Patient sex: F
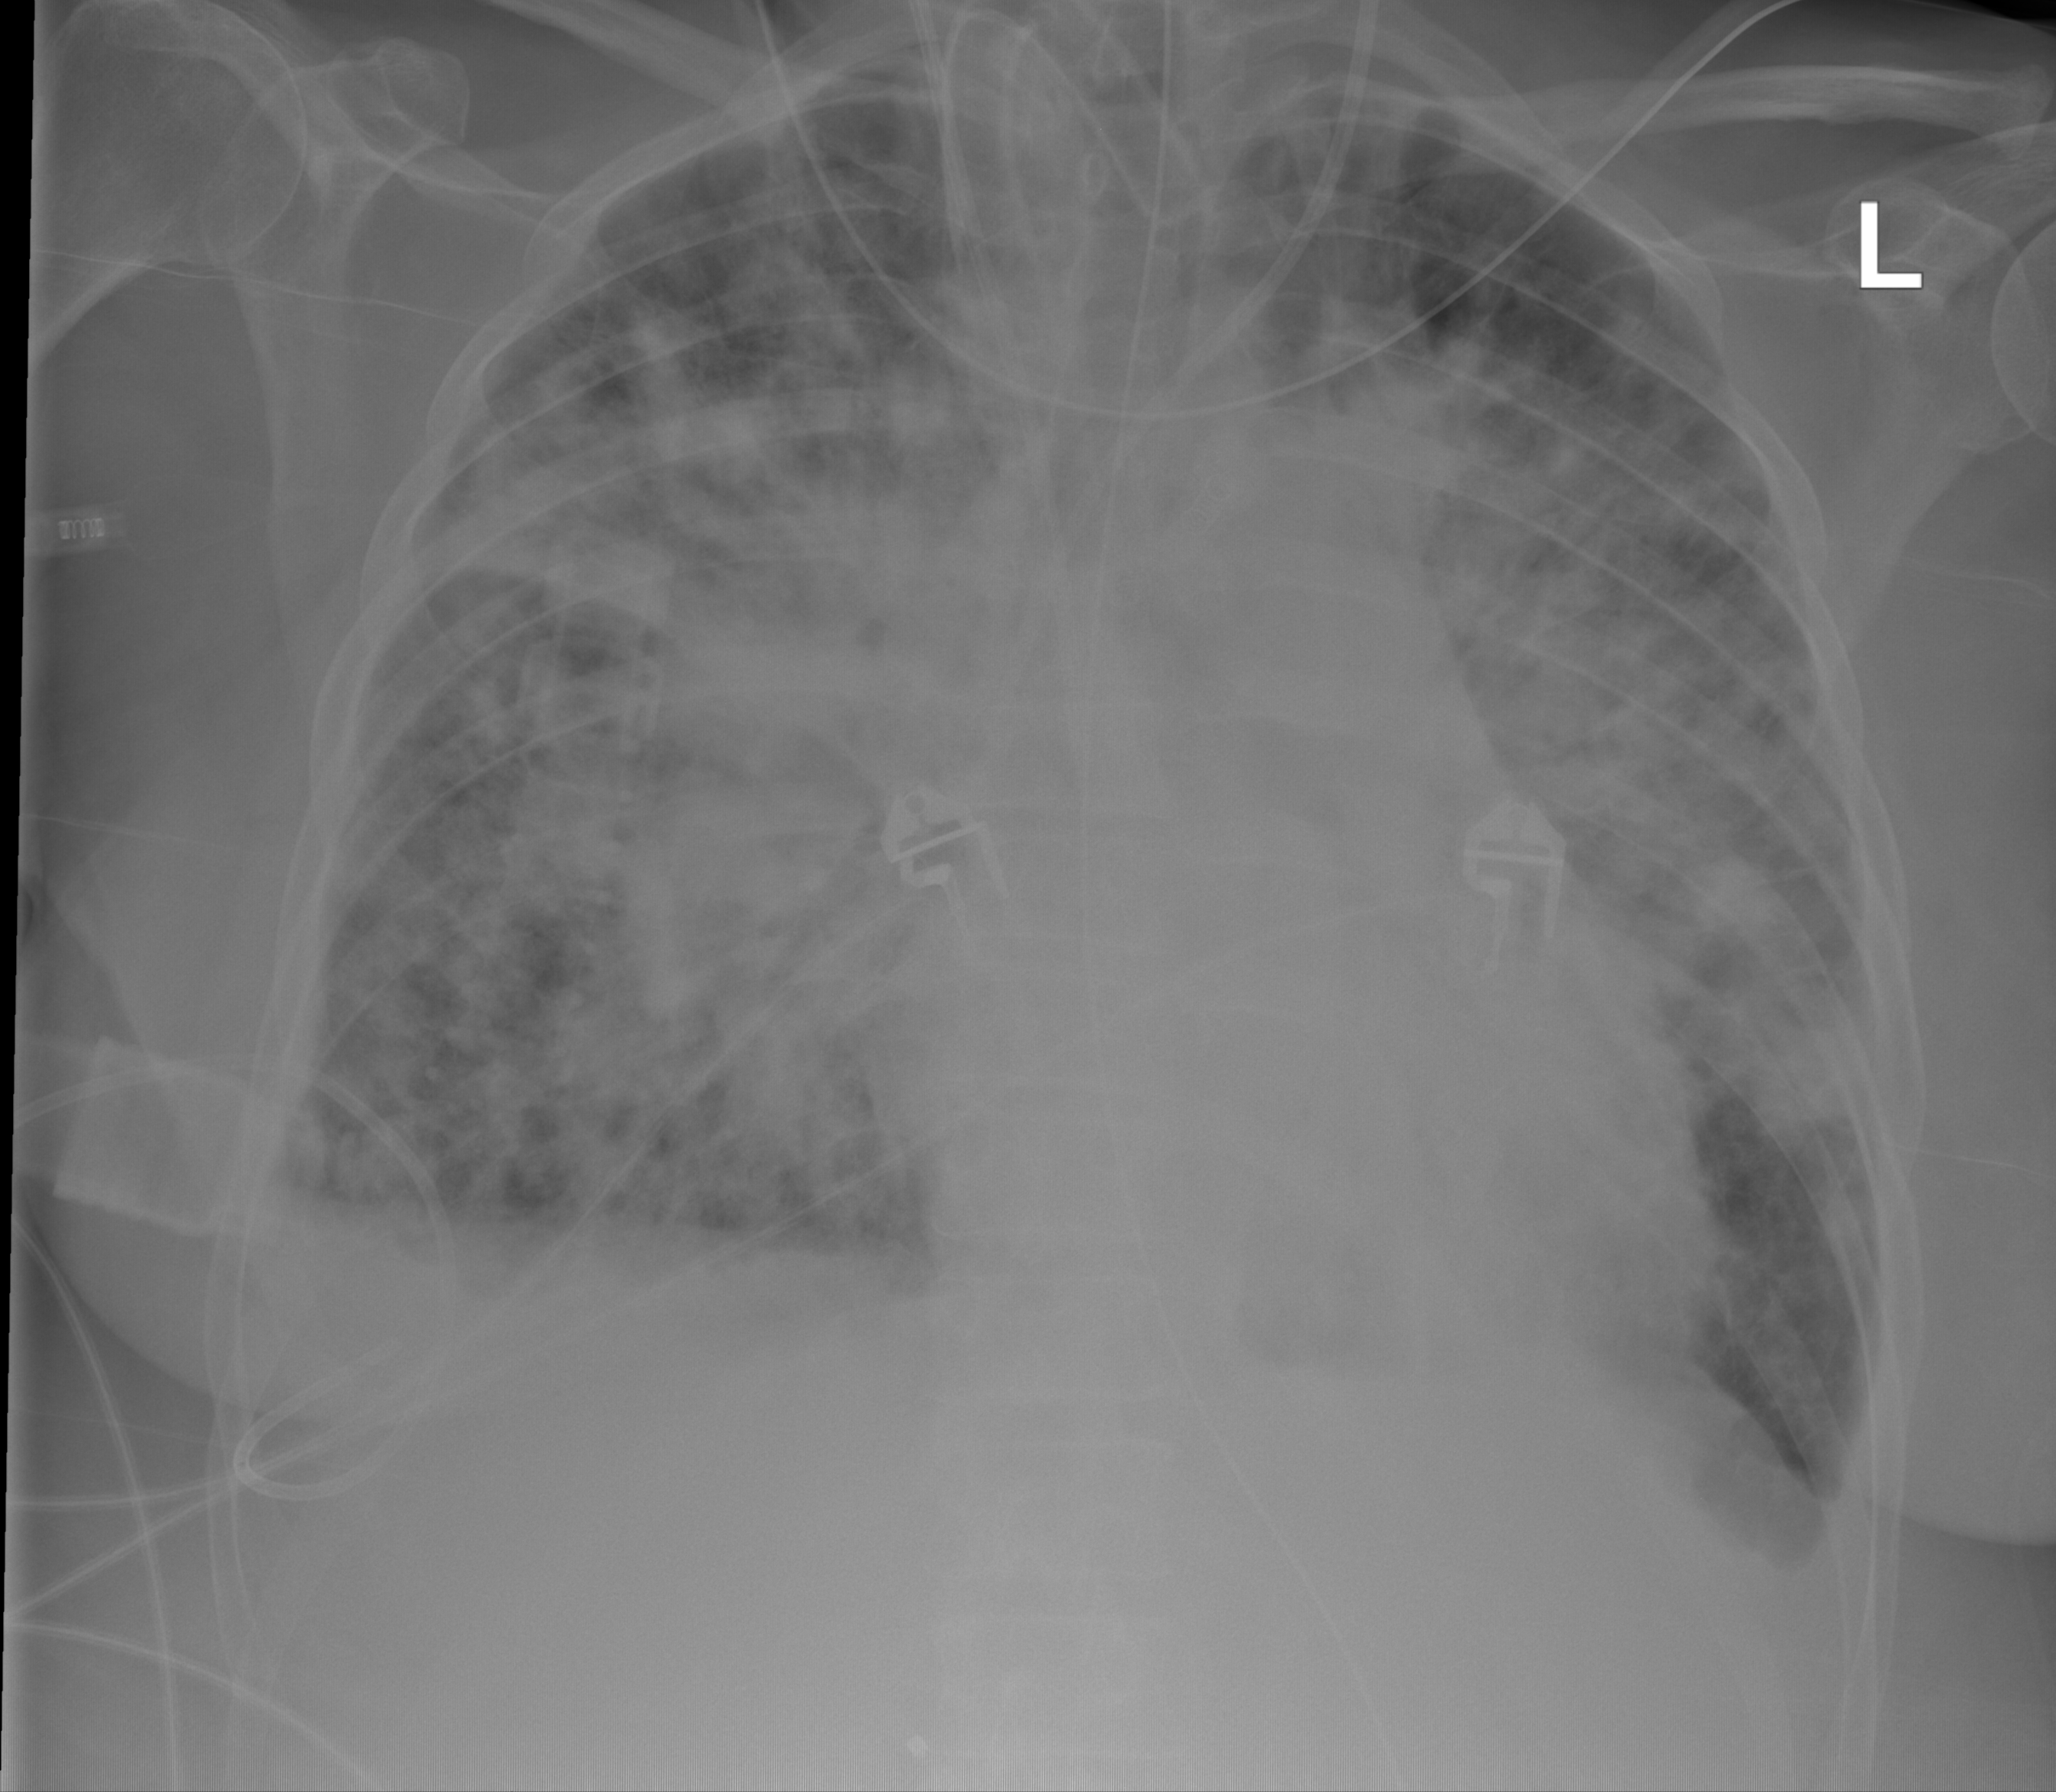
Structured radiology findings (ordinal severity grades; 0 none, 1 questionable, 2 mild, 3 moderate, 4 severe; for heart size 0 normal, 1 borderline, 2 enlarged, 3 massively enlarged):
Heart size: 0
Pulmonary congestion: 2
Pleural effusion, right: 3
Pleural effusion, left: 2
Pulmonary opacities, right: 4
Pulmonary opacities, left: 4
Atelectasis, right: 4
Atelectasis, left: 4